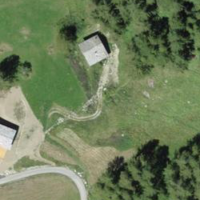
EUNIS habitat code: 41
Species observed at this site:
Phoenicurus ochruros
Silene dioica